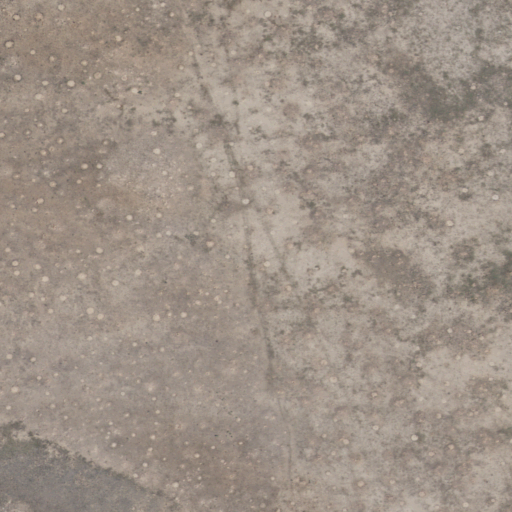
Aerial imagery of valley in Arizona named Aubrey Valley containing only shrub